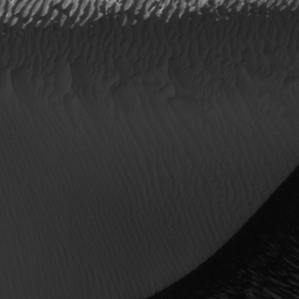
Label: frost